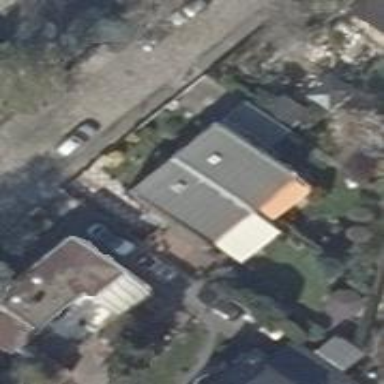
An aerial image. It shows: Semidetached house with flat roof.